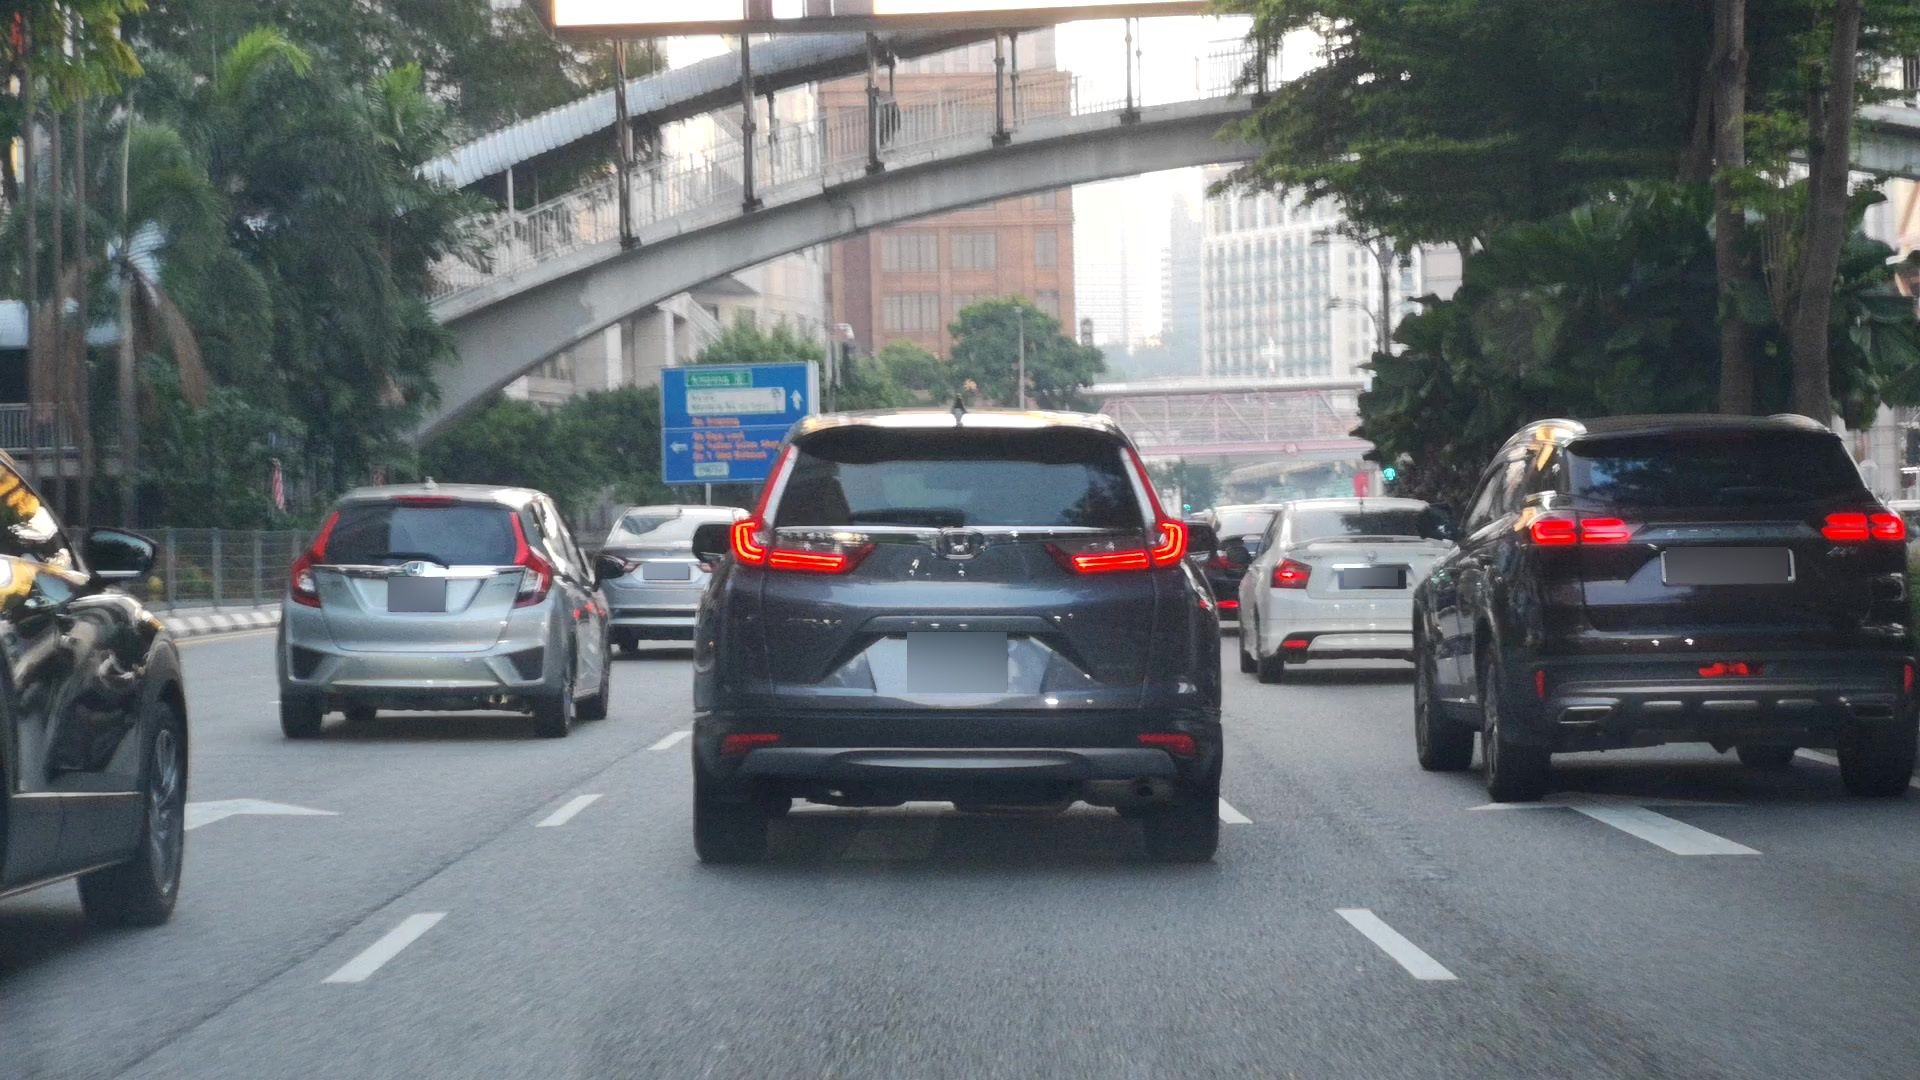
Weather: clear
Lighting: day
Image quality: good
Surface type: driving surface
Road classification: footway, track, steps
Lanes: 4
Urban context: urban centre
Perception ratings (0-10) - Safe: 4.43, Lively: 7.73, Beautiful: 5.34, Boring: 1.26, Depressing: 3.54, Wealthy: 5.63